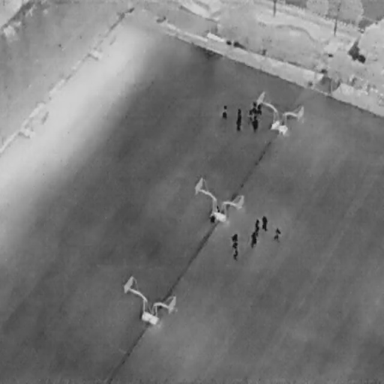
There are 14 People in the infrared image.